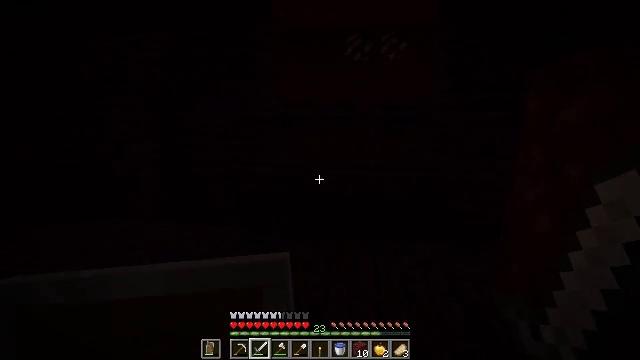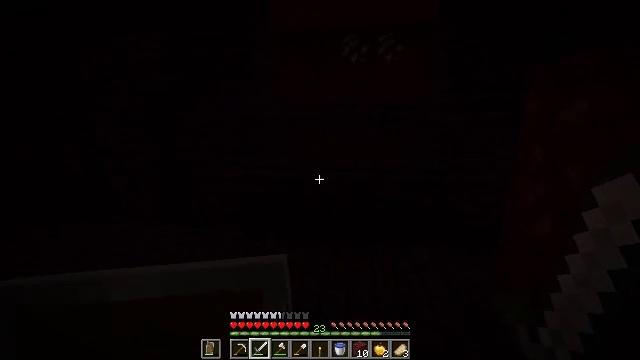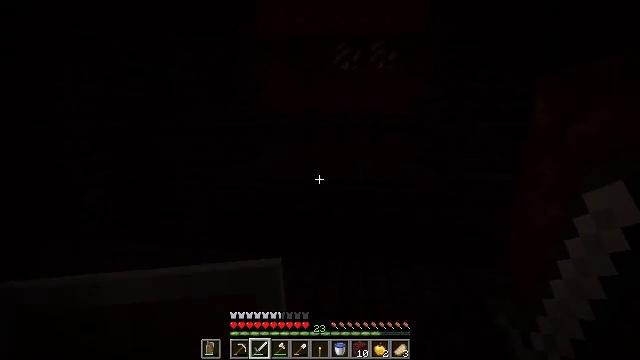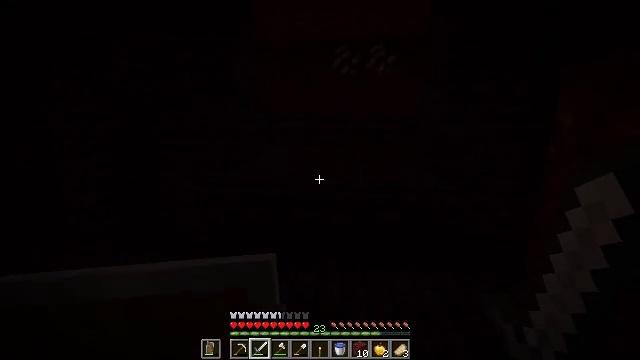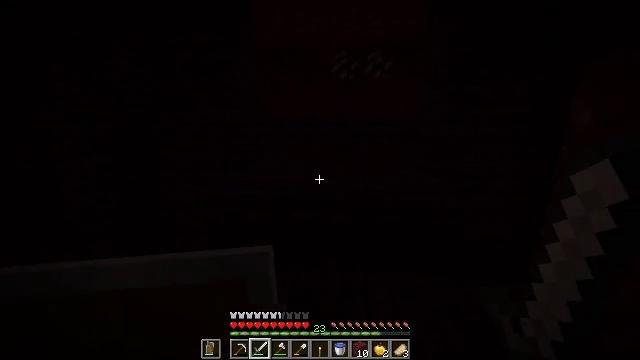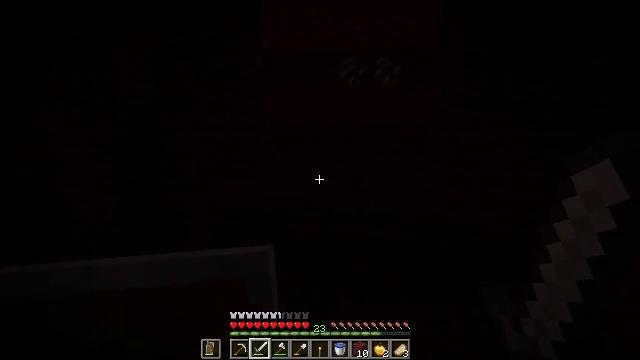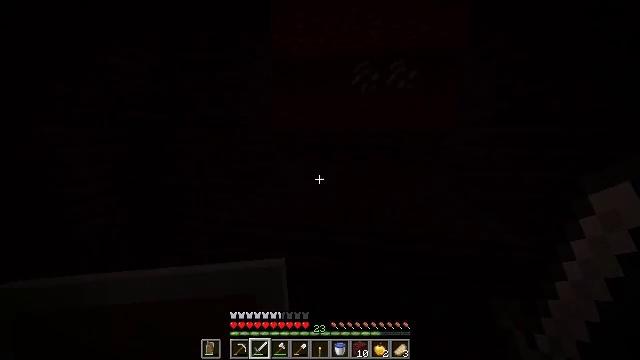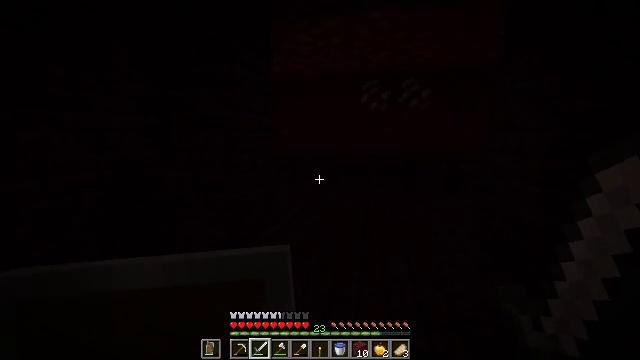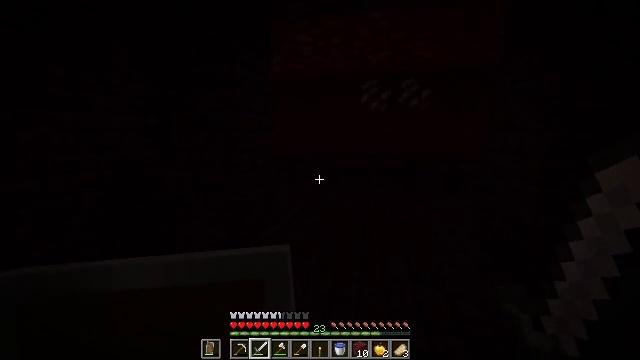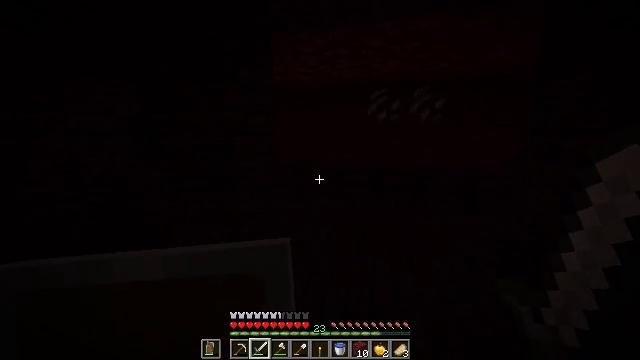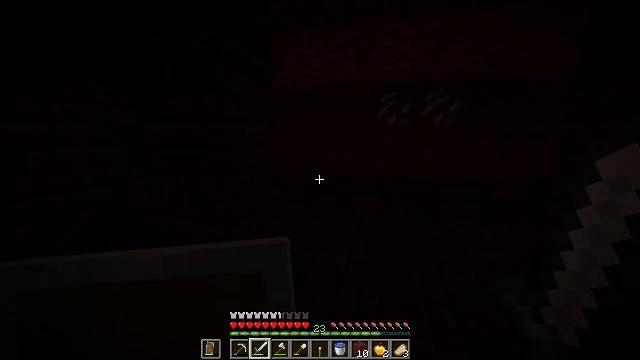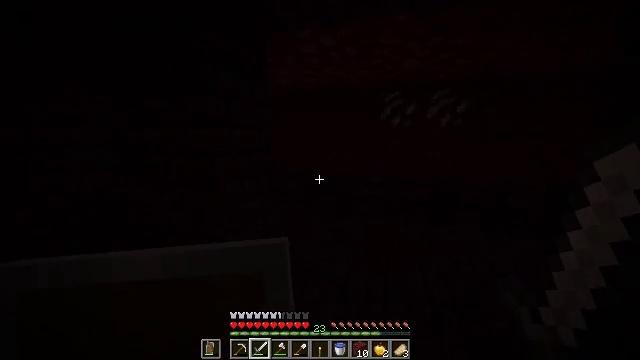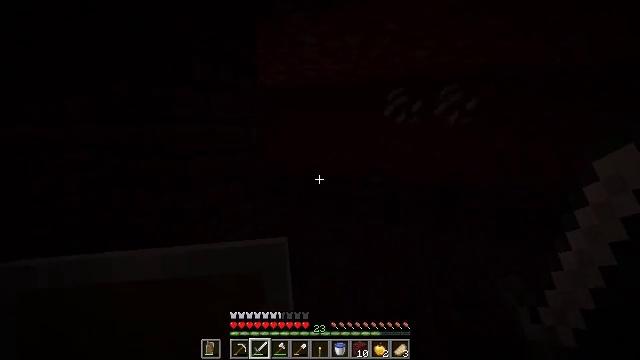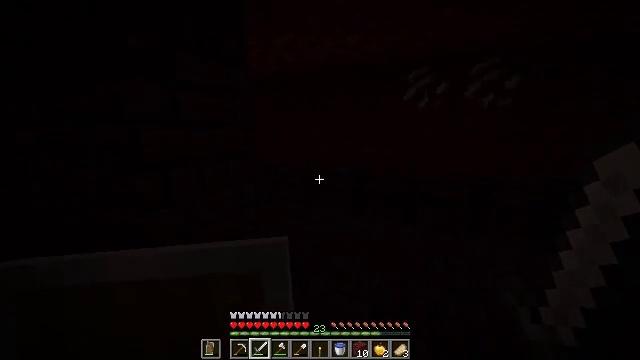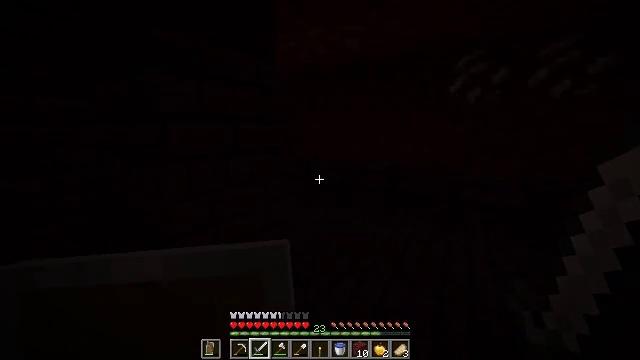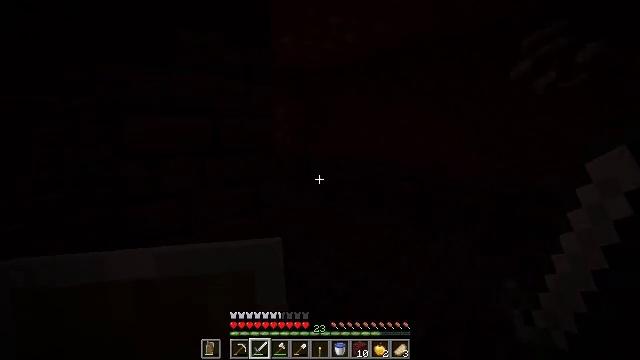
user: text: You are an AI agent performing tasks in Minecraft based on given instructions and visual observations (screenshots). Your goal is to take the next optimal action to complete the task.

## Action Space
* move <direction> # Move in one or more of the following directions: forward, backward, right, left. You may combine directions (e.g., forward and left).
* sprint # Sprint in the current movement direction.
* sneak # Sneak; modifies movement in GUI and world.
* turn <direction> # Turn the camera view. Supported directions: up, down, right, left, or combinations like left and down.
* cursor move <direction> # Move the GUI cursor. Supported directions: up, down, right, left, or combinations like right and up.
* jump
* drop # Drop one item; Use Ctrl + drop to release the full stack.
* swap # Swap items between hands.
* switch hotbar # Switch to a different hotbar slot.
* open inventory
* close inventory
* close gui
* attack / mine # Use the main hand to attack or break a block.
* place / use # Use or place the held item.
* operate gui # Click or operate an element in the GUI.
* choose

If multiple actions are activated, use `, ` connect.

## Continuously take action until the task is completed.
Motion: motion action
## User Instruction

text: Fight hostile mobs.
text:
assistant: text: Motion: move forward, sprint
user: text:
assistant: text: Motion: move forward, sprint, turn right and up
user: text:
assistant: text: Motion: move forward, sprint
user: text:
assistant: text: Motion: move forward, sprint
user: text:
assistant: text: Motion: move forward, sprint, turn left
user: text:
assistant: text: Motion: move forward, sprint, turn left, jump
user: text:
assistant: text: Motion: move forward, sprint, turn left, jump
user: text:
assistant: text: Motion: move forward, sprint, jump
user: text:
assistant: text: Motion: move forward and move right, sprint, turn left, jump
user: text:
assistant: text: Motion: move forward and move right, sprint, turn left, jump
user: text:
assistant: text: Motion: move forward and move right, jump
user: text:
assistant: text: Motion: move forward and move right
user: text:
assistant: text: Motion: move forward and move right, turn left
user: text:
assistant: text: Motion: move forward and move right, turn left
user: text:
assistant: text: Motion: move right, turn left
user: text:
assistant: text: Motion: move right, turn left
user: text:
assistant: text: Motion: move right, turn left
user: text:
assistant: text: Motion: move right, turn left
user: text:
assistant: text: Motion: move right
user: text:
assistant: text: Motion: move right
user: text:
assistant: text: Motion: move right
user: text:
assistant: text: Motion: no_op
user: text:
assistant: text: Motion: no_op
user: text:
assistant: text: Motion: turn right and up
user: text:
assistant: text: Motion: turn right and up
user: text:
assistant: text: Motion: turn right
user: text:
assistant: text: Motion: turn right
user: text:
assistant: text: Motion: no_op
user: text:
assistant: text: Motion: no_op
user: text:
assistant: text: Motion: no_op